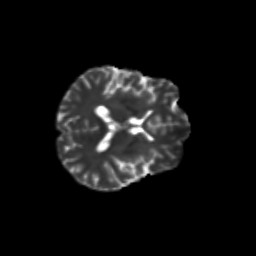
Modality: T2w
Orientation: axial
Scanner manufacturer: siemens
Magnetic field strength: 3 T
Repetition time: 9.2 s
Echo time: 0.084 s